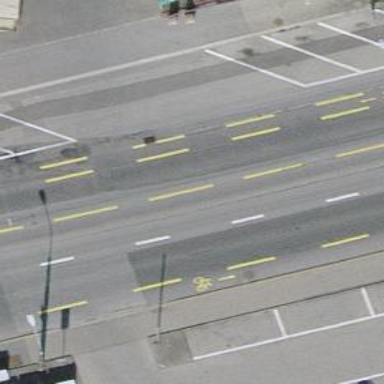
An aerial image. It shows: Secondary road with asphalt surface and designated cycle lane.